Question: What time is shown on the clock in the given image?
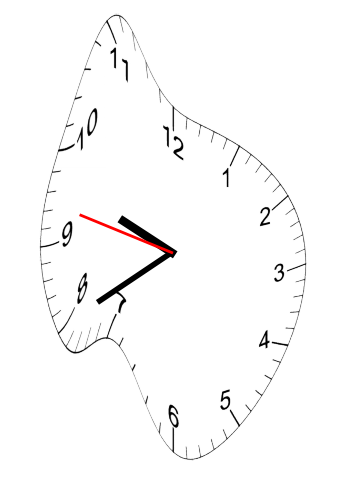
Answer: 09:39:47